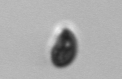
Label: Cryptophyta